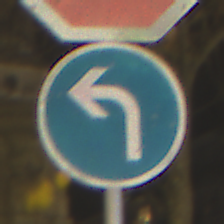
Verkehrszeichen: VorgeschriebeneFahrtrichtungLinks
Zusatzzeichen oben: Stop
Umgebung: Outdoor, Urban
Tageszeit: Night
Wetter: Clear
Licht: Artificial
Jahreszeit: NotSpecified
Kontrast: HighContrast